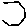
Label: hexagon